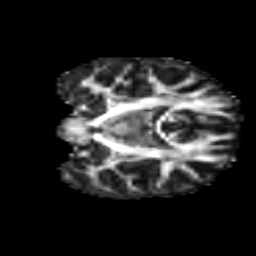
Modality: FA
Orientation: coronal
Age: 15
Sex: female
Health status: ill
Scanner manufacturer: ge
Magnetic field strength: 3 T
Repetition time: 6.752 s
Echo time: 0.079 s